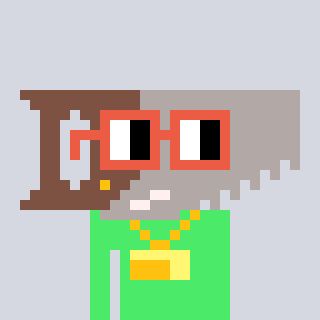
a pixel art character with square orange glasses, a saw-shaped head and a teal-colored body on a cool background